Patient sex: F
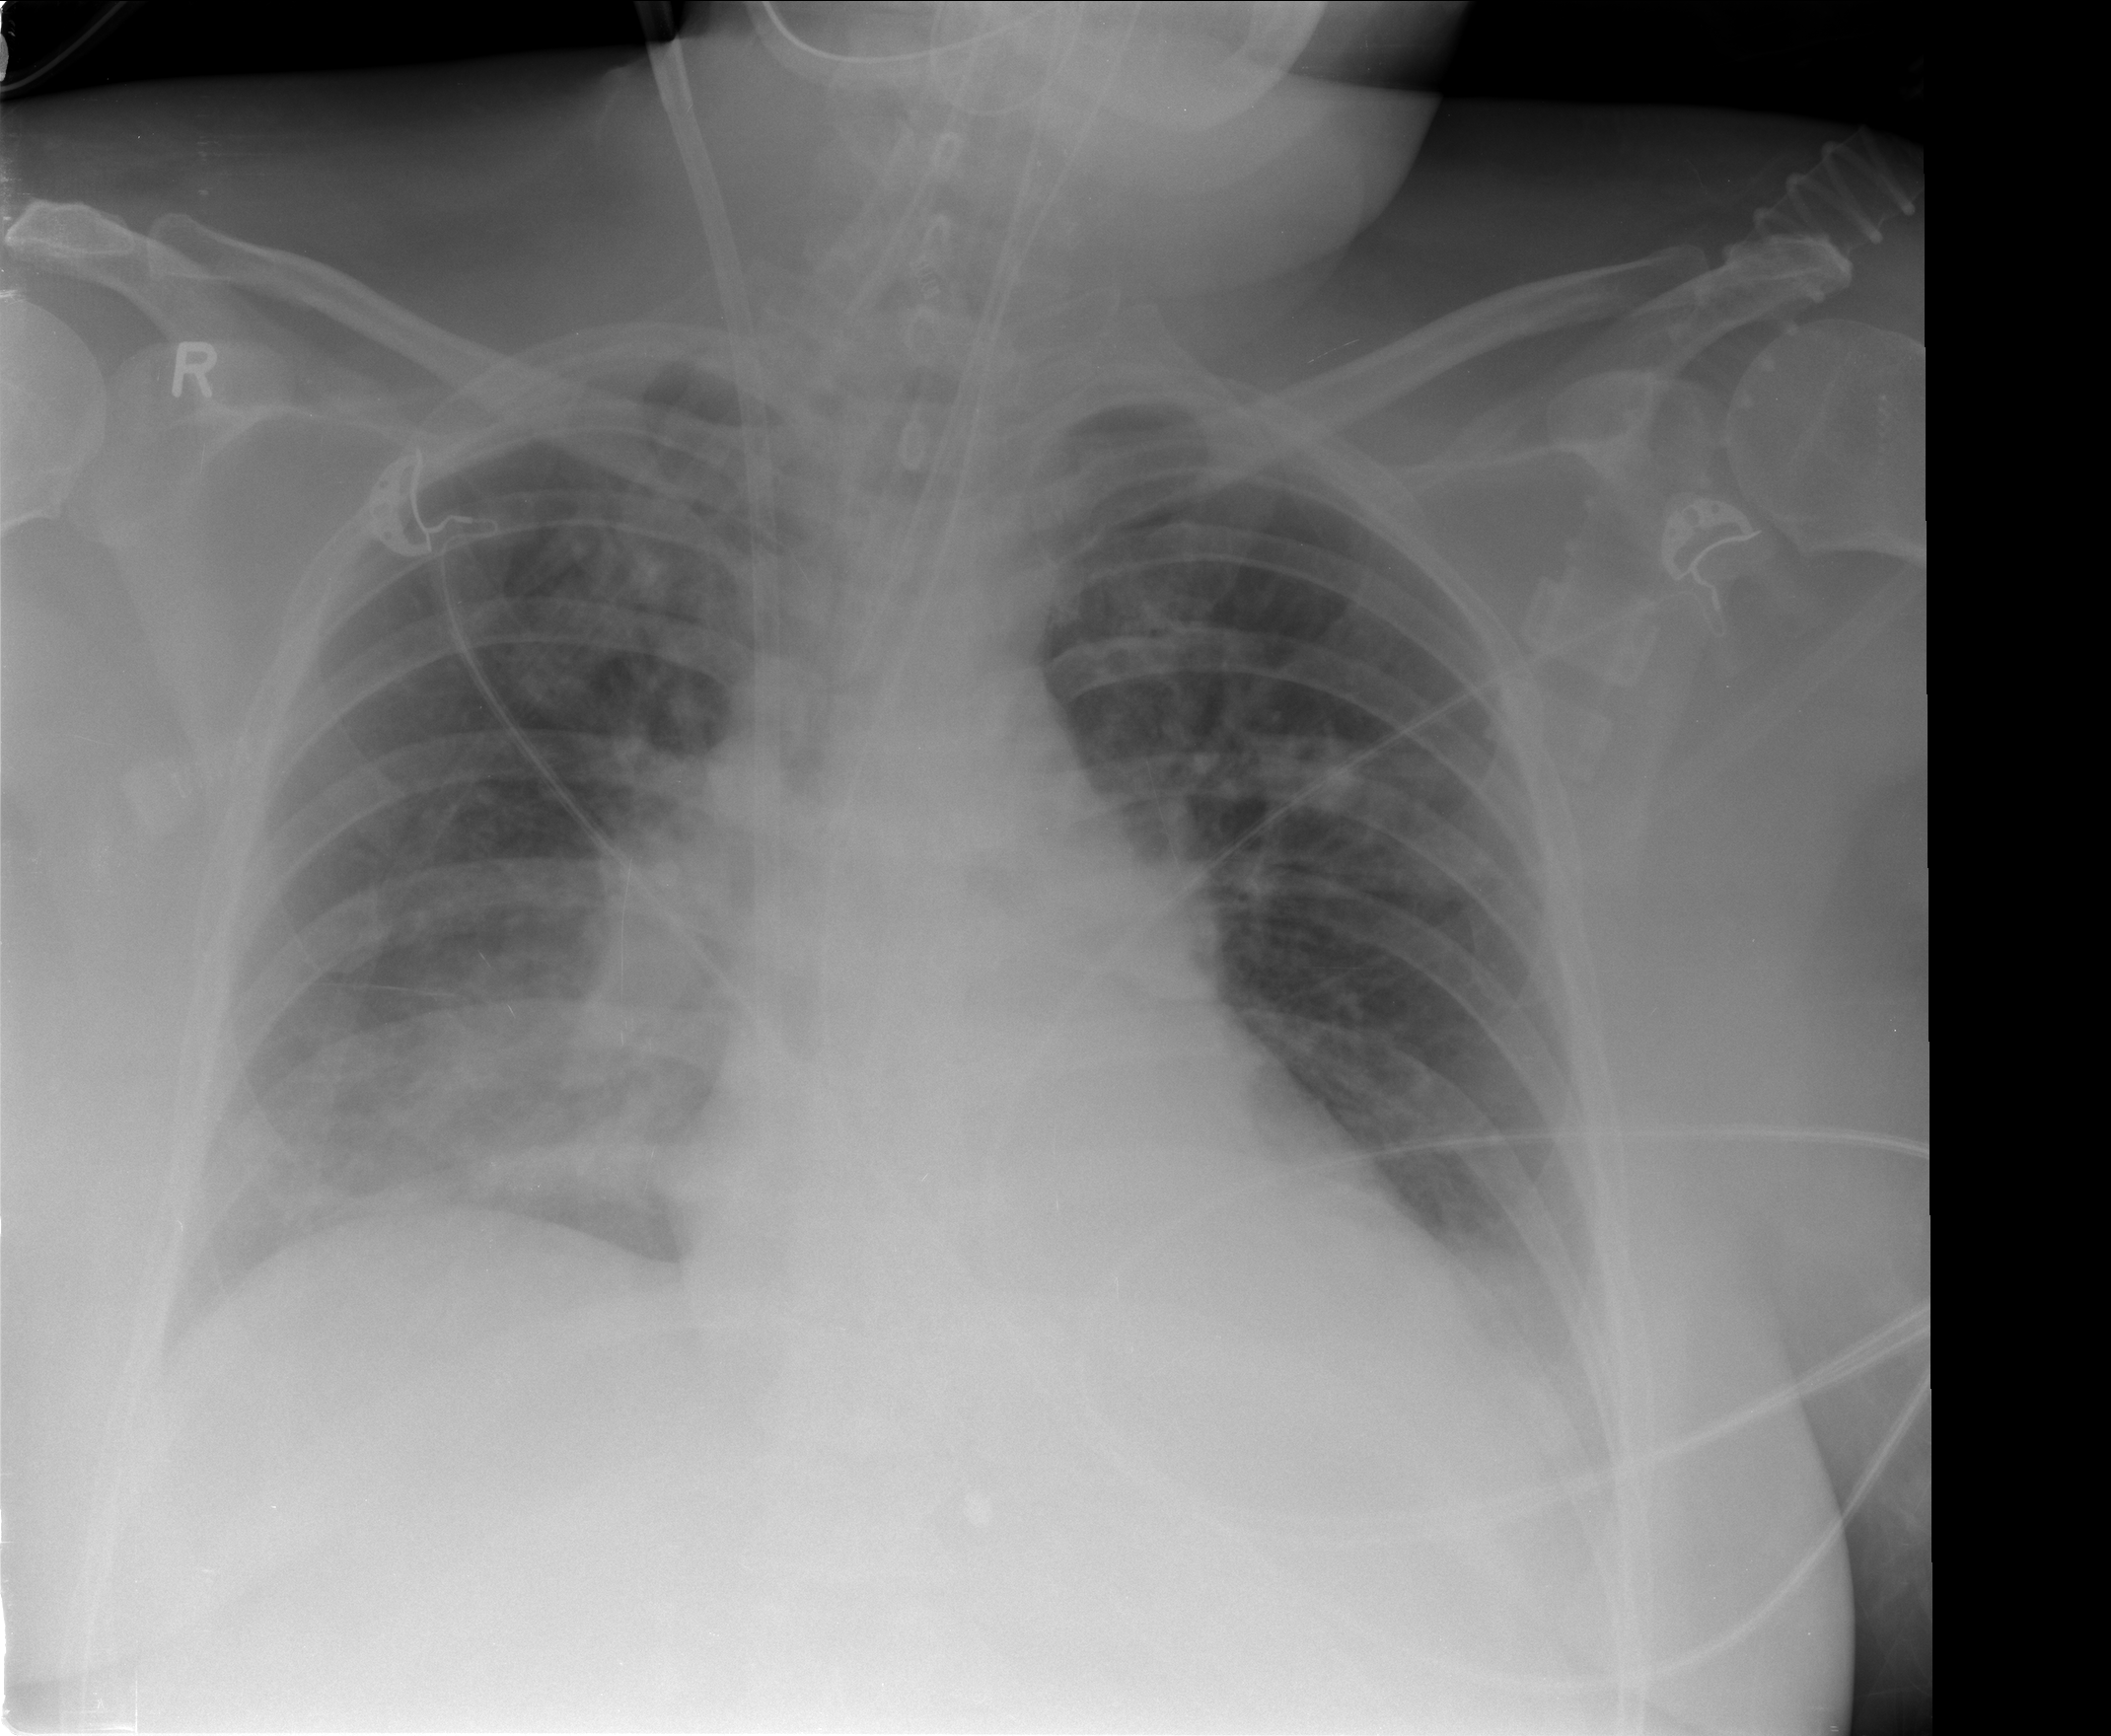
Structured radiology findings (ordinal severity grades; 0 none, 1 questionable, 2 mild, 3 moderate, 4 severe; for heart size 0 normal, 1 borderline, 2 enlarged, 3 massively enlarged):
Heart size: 1
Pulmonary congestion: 2
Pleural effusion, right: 1
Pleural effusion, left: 2
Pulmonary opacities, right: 2
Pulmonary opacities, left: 2
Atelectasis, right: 2
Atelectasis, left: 2